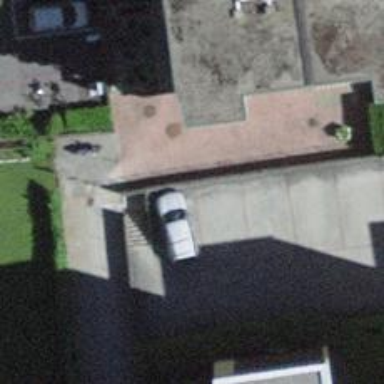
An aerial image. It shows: Set of steps on the road.